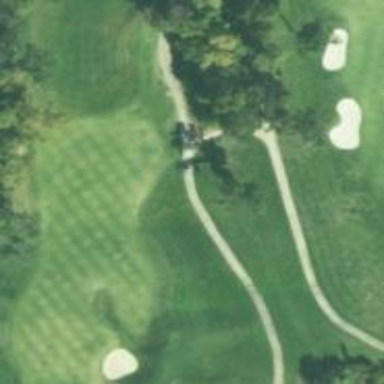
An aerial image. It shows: Golf cartpath that is also road path.